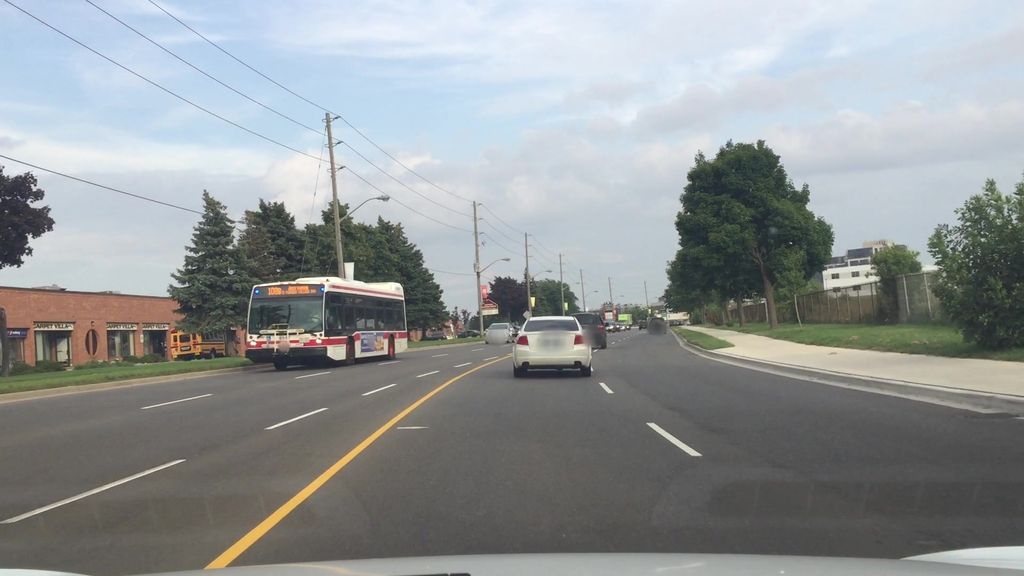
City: toronto